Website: home-depot
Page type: delivery-shipping
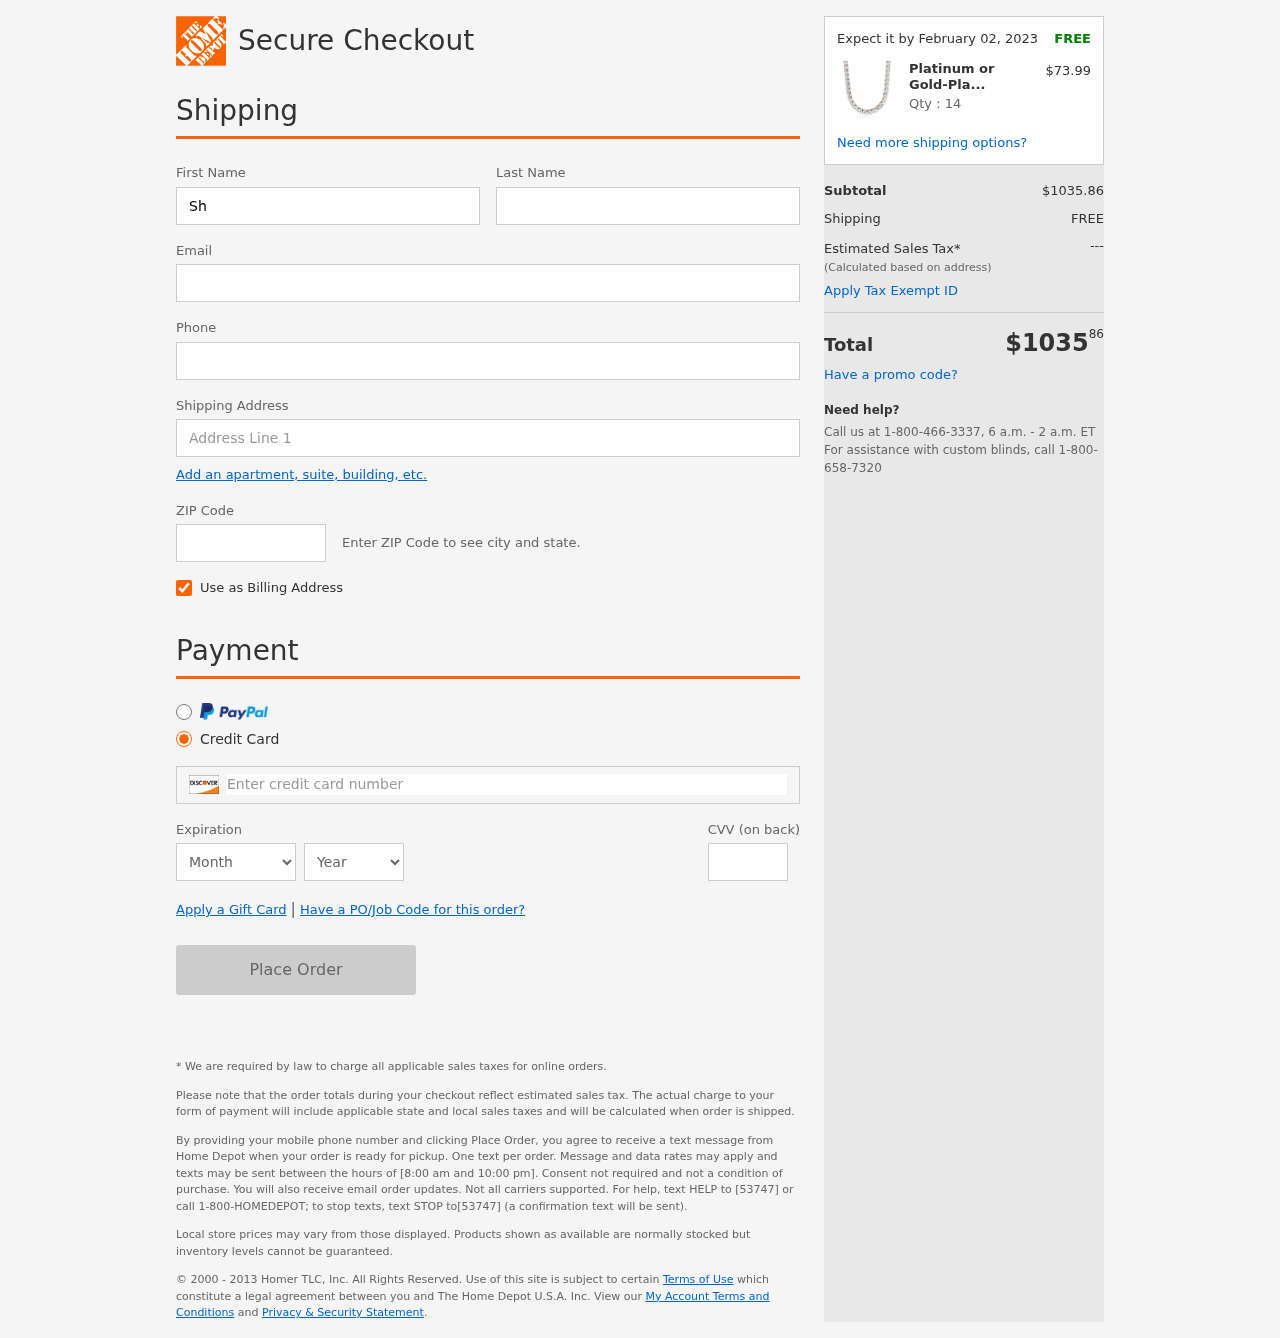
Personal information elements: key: PII_CARD_CVV
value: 727
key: PII_CARD_EXPIRY_MONTH
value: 04
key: PII_CARD_EXPIRY_YEAR
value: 28
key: PII_CARD_NUMBER
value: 6011 8850 0707 7439
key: PII_EMAIL
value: syates@yahoo.com
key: PII_FIRSTNAME
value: Shirley
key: PII_LASTNAME
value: Yates
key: PII_PHONE
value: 3554483037
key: PII_POSTCODE
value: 24746
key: PII_STREET
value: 80255 Jenkins Brooks
Product elements: key: PRODUCT1_NAME
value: Platinum or Gold-Plated Sterling Silver Swarovski Zirconia Round-Cut Tennis Necklace (5mm), 17"
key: PRODUCT1_PRICE
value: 73.99
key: PRODUCT1_QUANTITY
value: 14
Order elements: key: ORDER_DELIVERY_DATE
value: Expect it by February 02, 2023
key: ORDER_SUBTOTAL
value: $1035.86
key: ORDER_SHIPPING_COST
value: FREE
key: ORDER_TOTAL
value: $103586